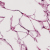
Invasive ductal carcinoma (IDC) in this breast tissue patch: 0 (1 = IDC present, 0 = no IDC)